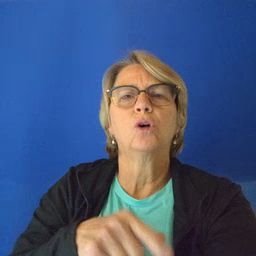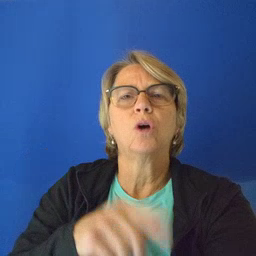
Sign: later